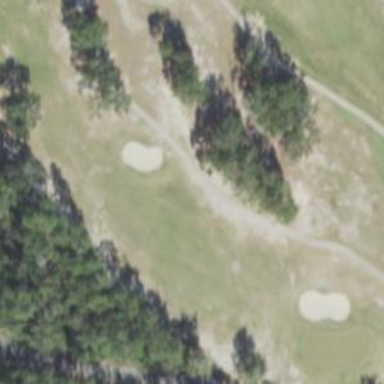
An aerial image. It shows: Grassy area designated as golf fairway.